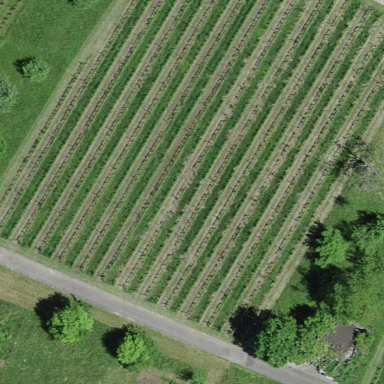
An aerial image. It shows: Vineyard with grape crops.